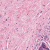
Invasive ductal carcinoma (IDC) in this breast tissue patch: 0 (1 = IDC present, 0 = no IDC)